Interaction volume radius: 5 \u00c5
Interaction volume height: 10 \u00c5
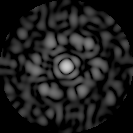
Disorder parameter: 0.8463